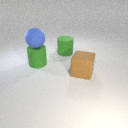
large brown rubber cube to the right of large green rubber cylinder